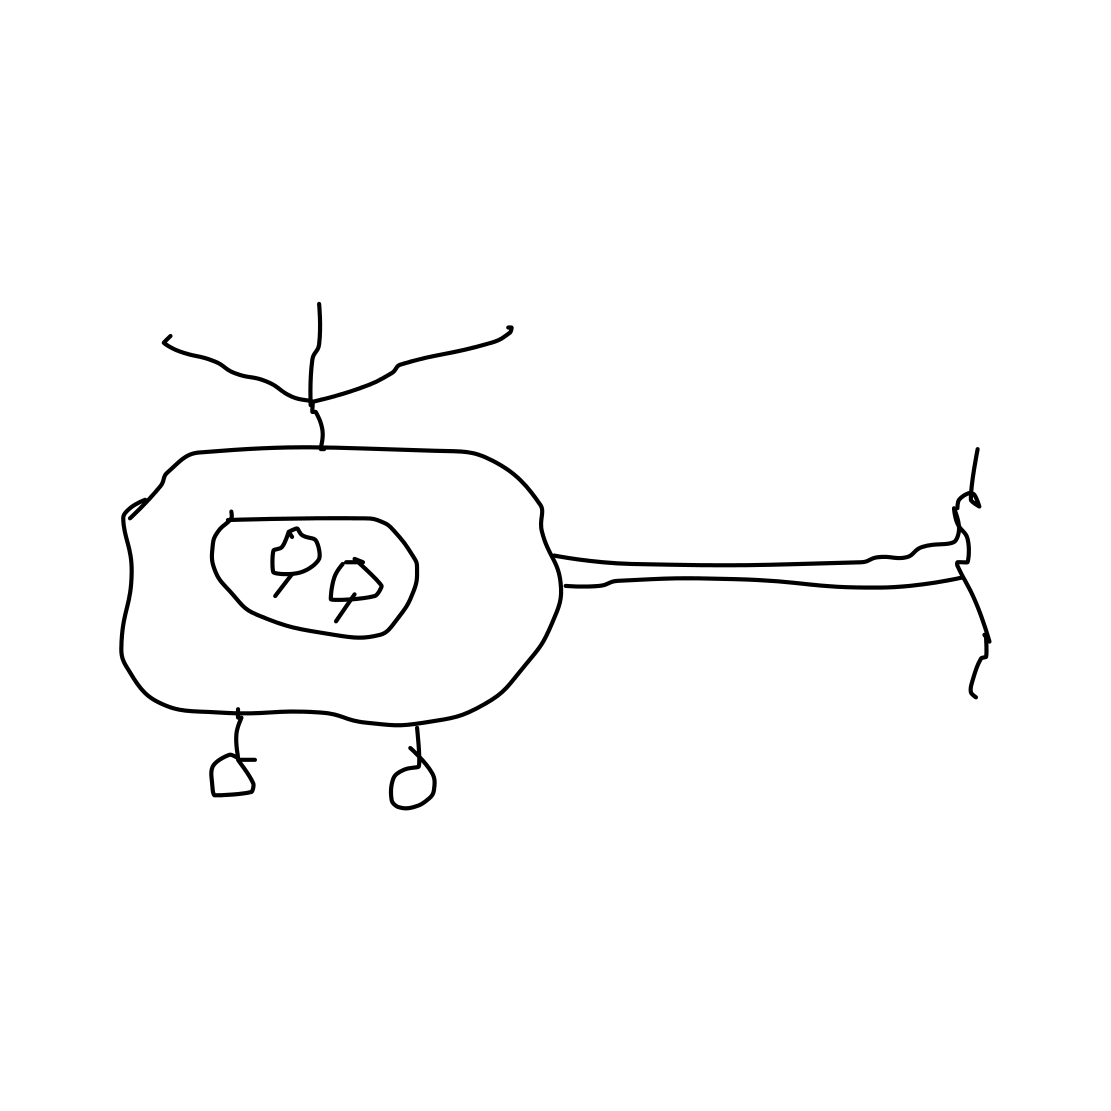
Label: helicopter